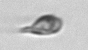
Label: Cryptophyta